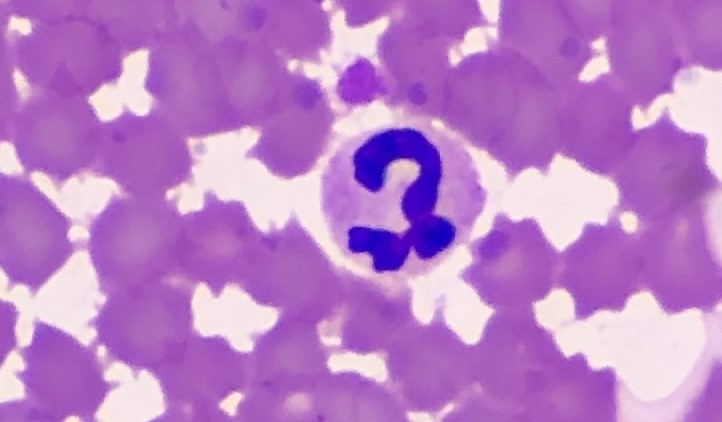
White blood cell type: Neutrophil